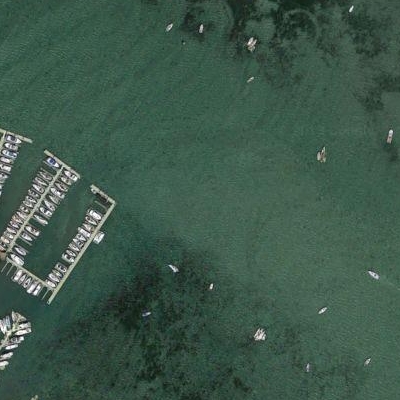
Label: RiverLake